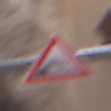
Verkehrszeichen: Ufer
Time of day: Midday
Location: Outdoor (Urban)
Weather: PartlyCloudy
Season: NotSpecified
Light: Natural